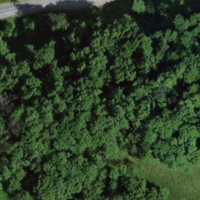
EUNIS habitat code: 41
Species observed at this site:
Luzula campestris